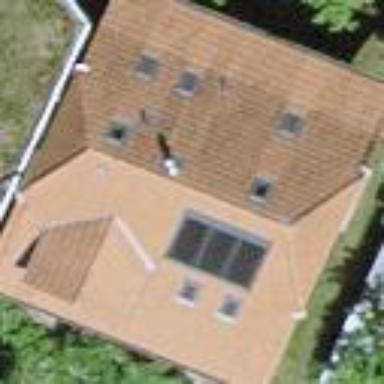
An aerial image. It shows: Simple house.